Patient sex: F
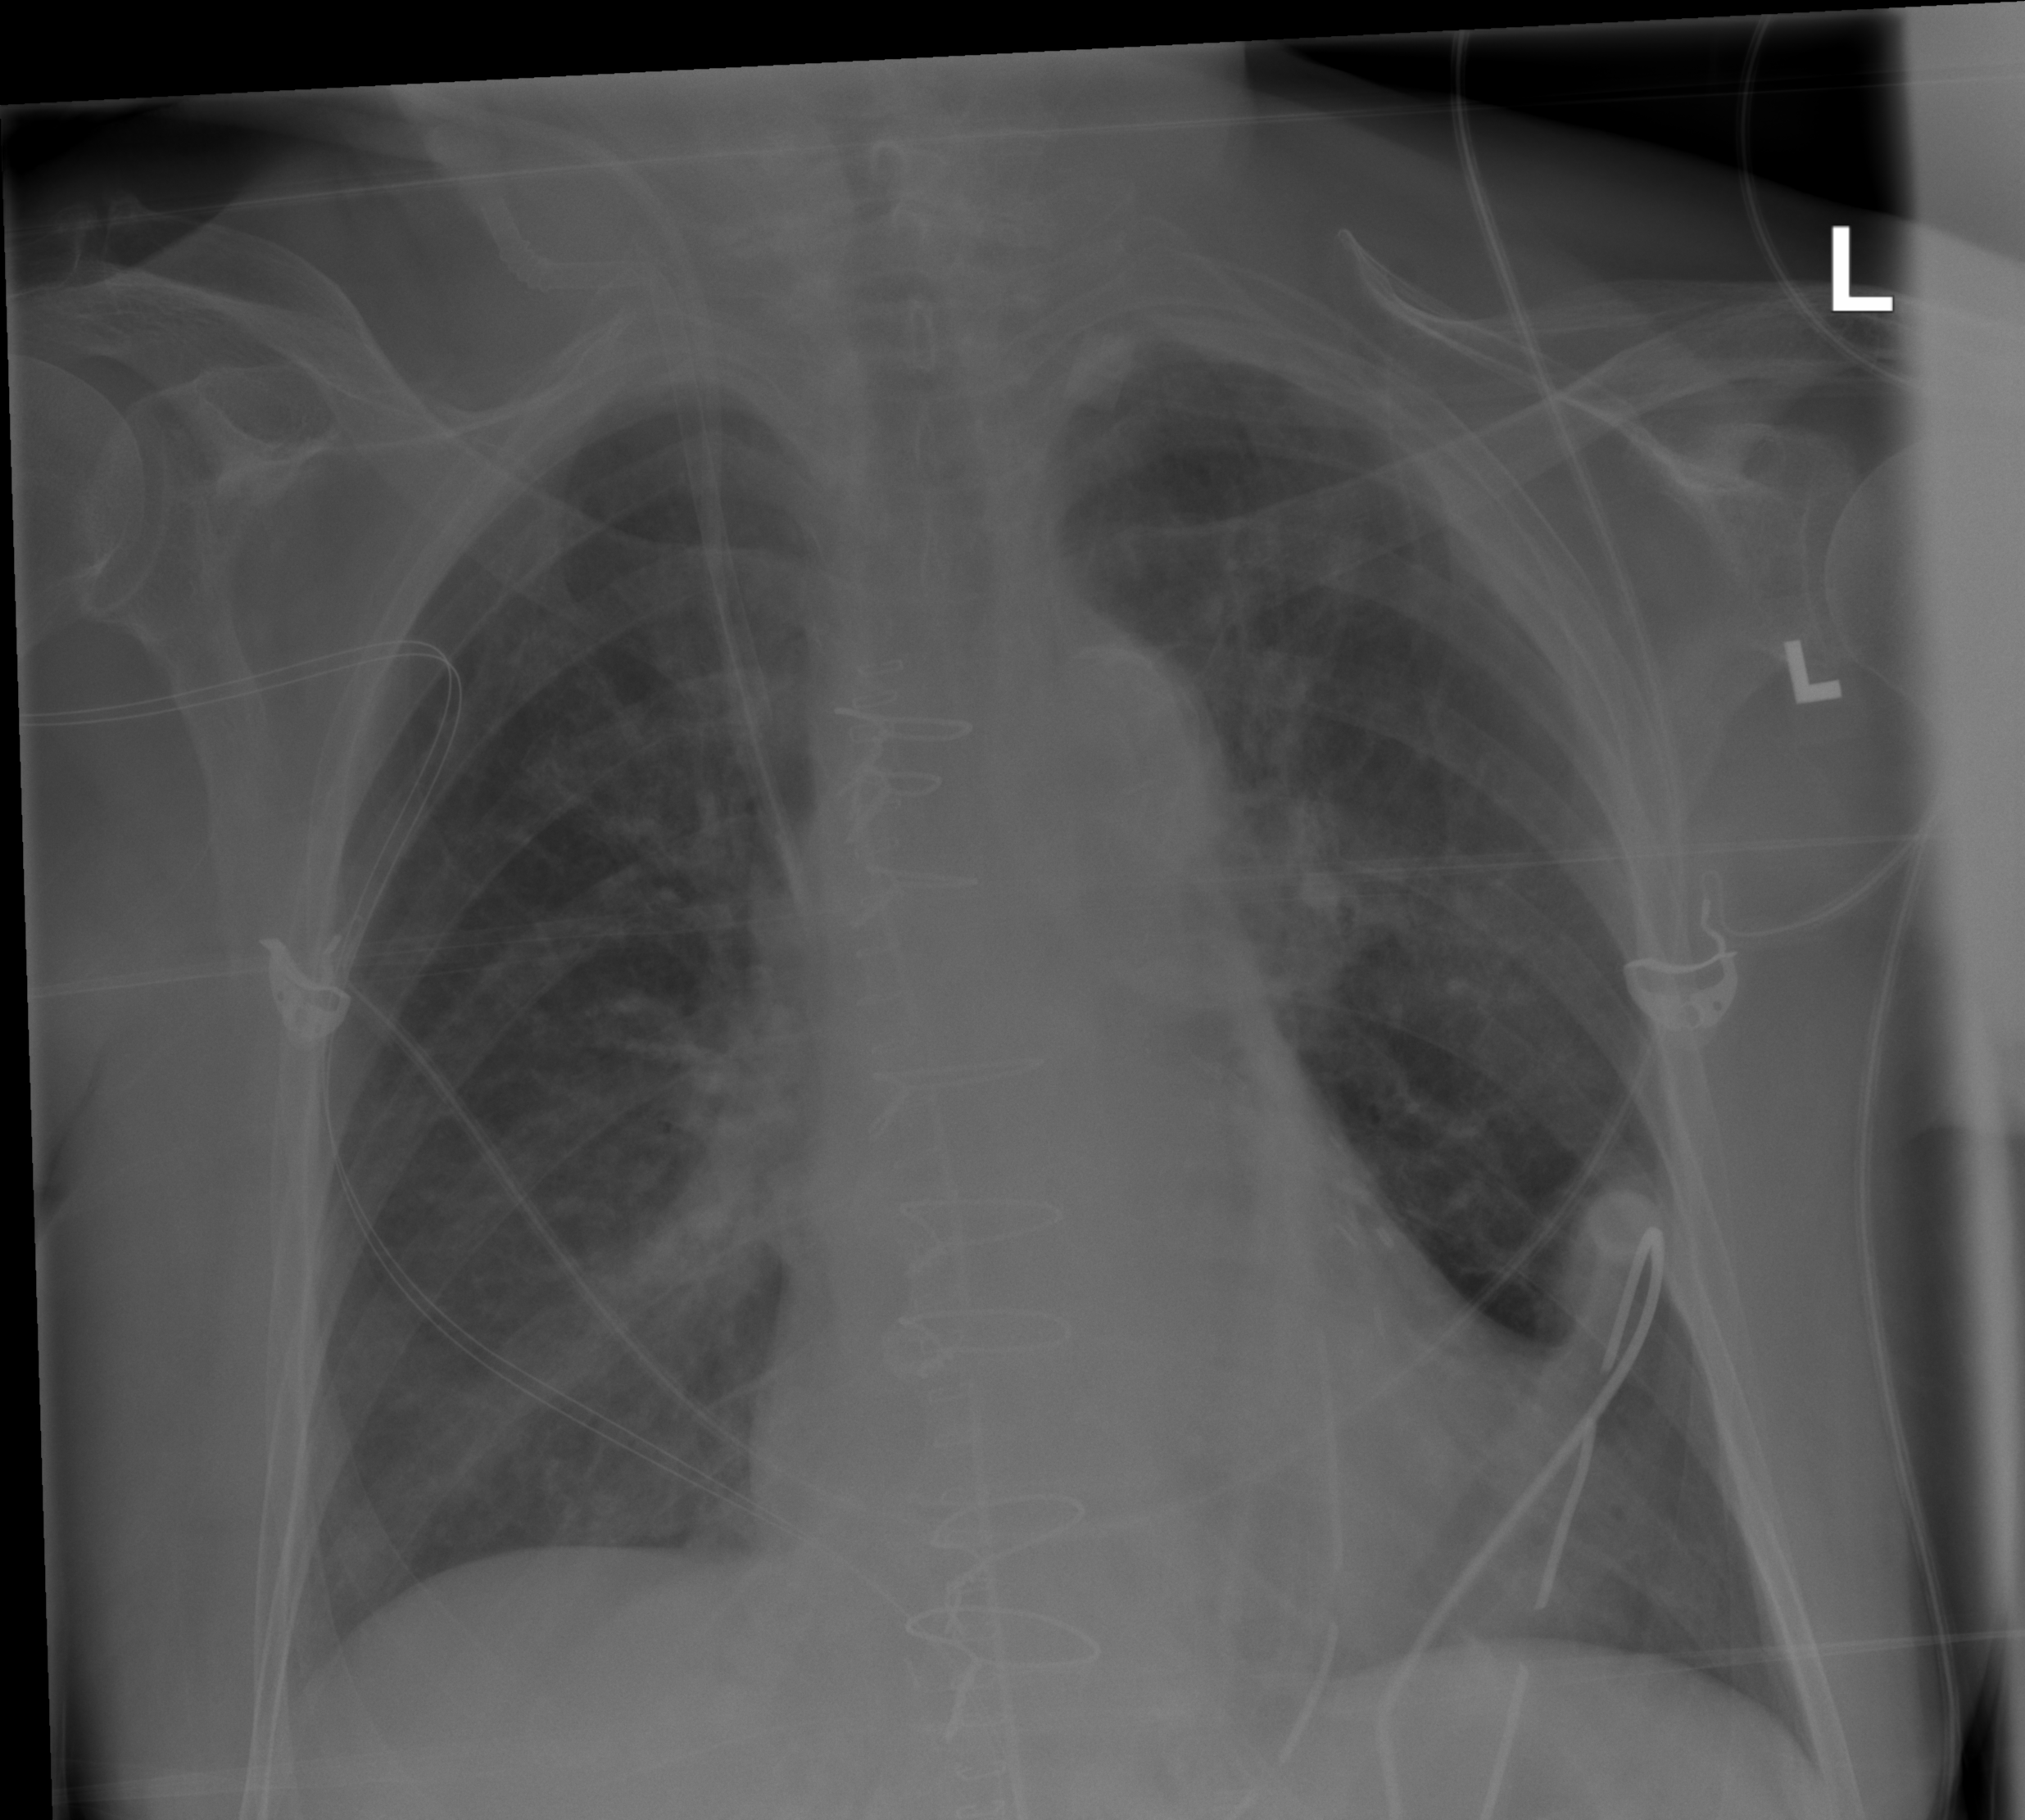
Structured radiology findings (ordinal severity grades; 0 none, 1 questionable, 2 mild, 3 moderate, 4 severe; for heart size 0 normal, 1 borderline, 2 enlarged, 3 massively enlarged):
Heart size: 2
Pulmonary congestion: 1
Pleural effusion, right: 0
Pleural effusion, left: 0
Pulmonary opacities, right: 0
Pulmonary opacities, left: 0
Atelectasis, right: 2
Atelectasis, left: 0